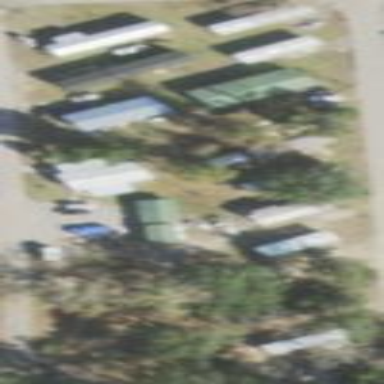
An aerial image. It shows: Residential area known as trailer park.